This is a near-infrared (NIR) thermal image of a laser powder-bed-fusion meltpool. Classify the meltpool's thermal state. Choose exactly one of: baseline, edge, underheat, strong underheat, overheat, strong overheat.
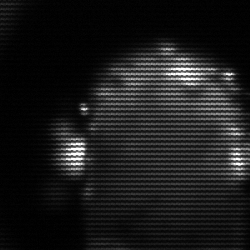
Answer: baseline